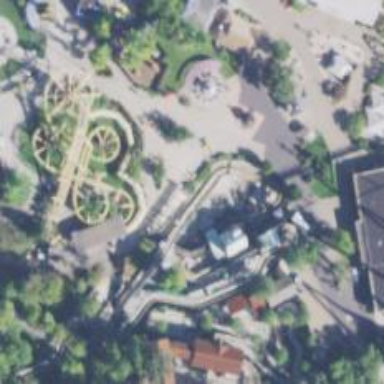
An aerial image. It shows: Water track roller coaster.